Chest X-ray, PA view. Patient: 52 years old, sex F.
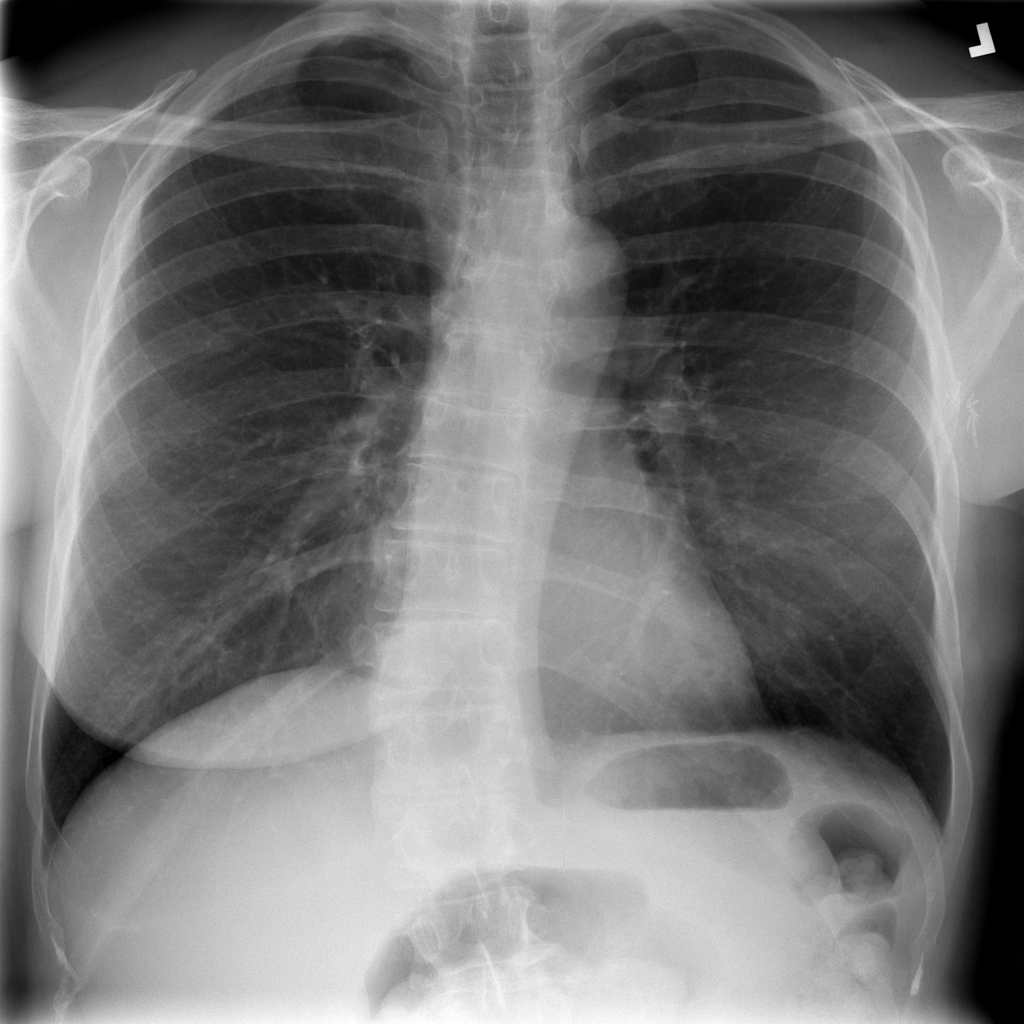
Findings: No Finding